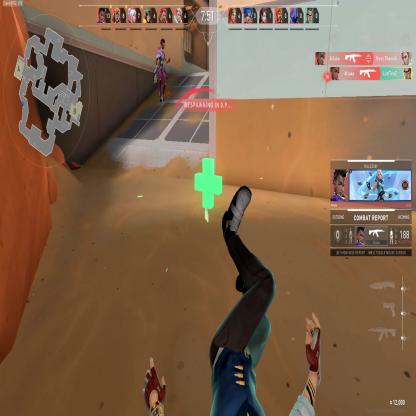
Label: enemy